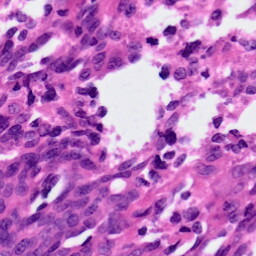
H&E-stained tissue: Ovarian